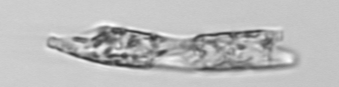
Label: Eucampia